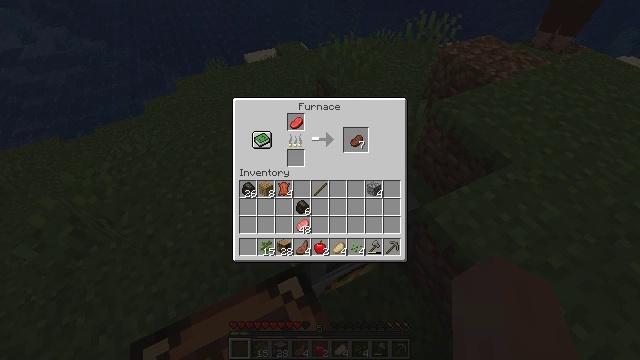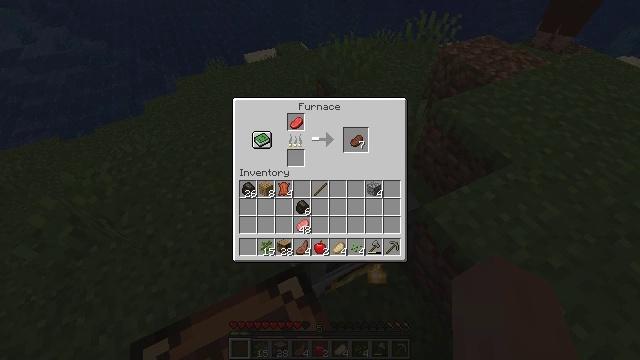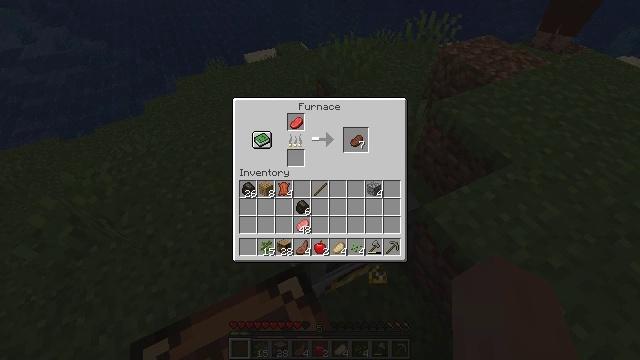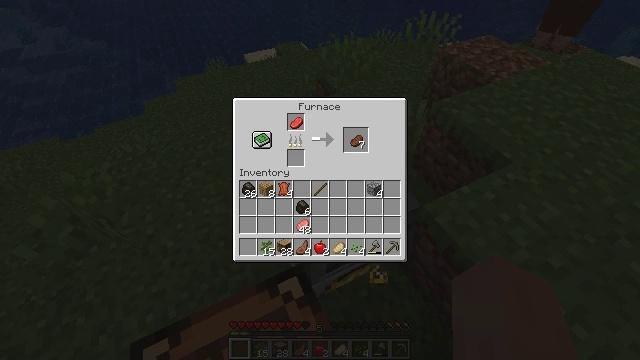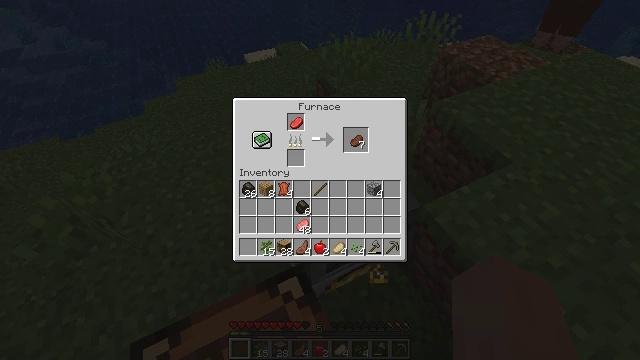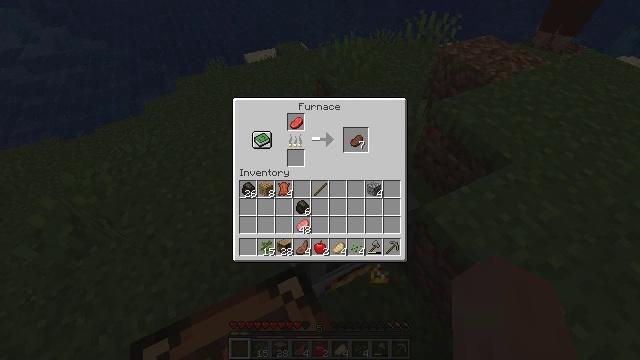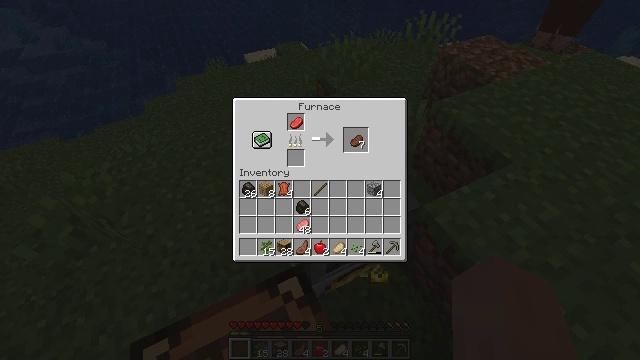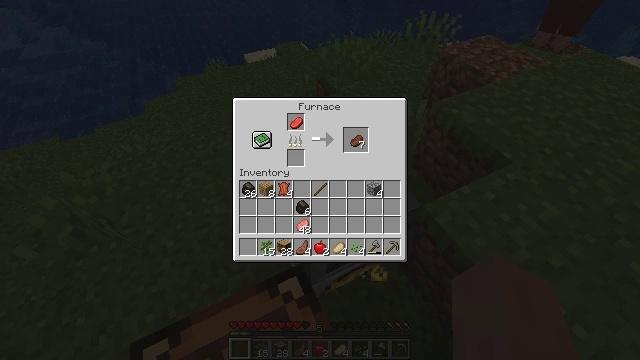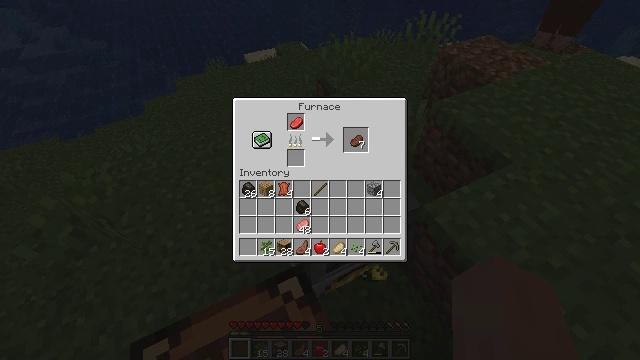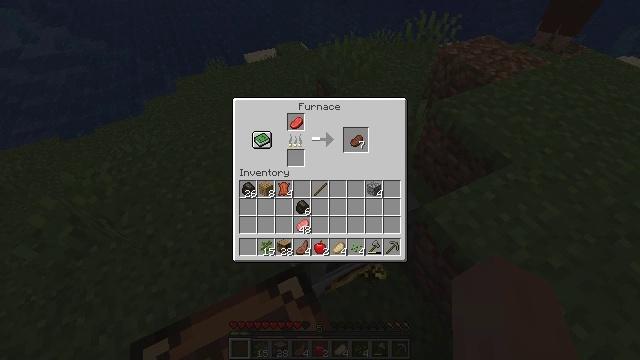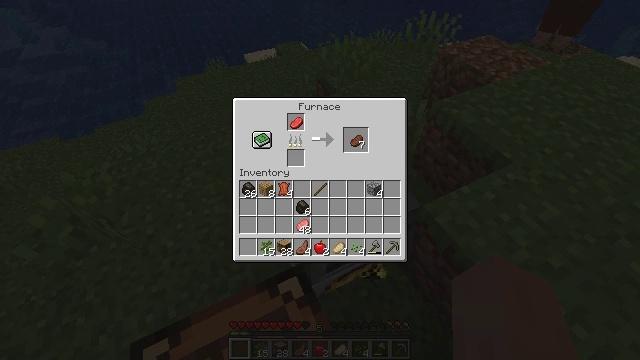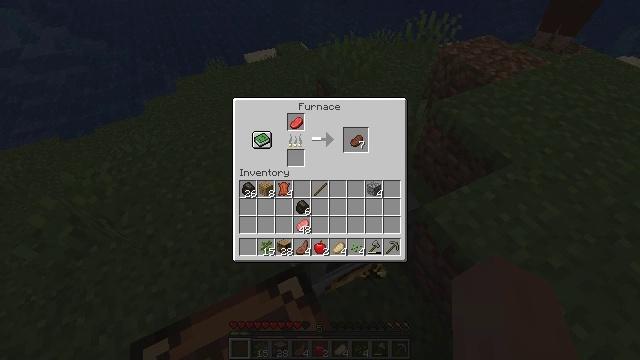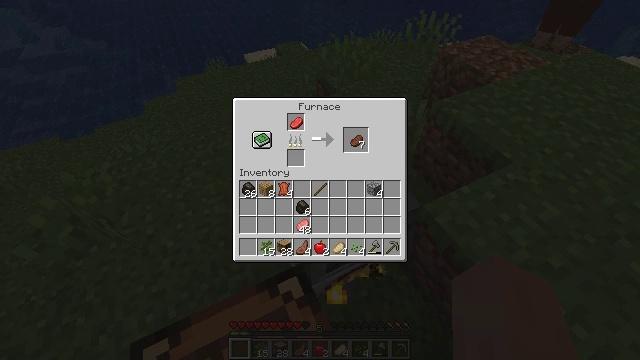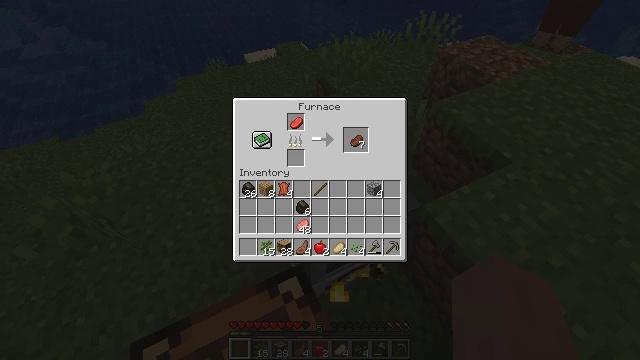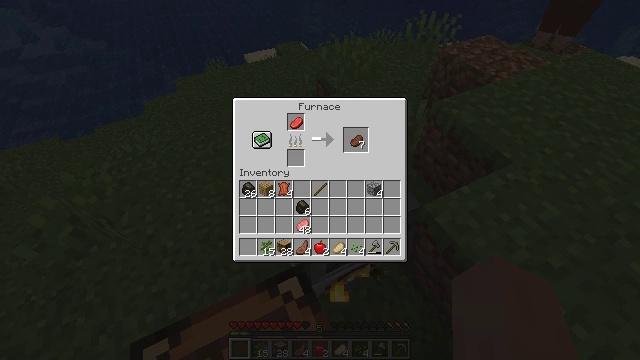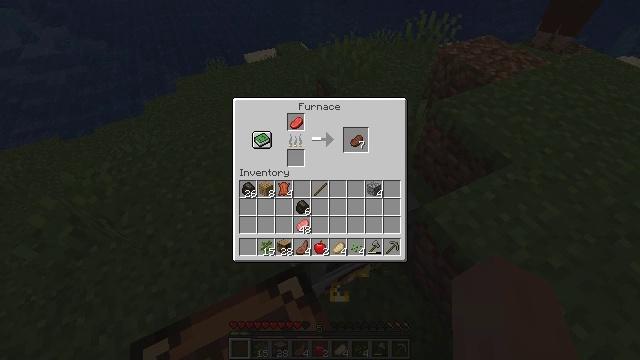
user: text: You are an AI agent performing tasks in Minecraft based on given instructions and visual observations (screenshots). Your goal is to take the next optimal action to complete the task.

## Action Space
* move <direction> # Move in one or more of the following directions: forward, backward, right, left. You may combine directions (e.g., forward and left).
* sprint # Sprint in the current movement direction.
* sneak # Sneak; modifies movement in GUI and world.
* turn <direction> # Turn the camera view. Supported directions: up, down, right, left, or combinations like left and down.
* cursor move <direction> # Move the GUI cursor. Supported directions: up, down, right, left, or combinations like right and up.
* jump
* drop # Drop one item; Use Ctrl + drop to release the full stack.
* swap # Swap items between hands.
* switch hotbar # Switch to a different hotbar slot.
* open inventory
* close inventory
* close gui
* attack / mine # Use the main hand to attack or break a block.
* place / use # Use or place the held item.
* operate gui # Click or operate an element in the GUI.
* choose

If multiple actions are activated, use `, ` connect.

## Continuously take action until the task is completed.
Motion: motion action
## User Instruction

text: Interact with the furnace to craft cooked beef.
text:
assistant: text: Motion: no_op
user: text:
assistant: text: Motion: no_op
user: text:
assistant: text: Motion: no_op
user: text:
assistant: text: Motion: no_op
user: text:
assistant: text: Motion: no_op
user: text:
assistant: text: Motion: no_op
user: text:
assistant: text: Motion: no_op
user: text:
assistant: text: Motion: no_op
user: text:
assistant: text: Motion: no_op
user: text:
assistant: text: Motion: no_op
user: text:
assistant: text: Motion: no_op
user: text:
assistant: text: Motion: no_op
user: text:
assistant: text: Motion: no_op
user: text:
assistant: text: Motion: no_op
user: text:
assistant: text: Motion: no_op
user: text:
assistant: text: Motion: no_op
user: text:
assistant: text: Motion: no_op
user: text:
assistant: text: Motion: no_op
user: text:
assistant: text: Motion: no_op
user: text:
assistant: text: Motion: no_op
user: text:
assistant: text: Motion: no_op
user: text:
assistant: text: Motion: no_op
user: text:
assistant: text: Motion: no_op
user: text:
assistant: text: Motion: no_op
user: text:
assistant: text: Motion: no_op
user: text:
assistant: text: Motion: no_op
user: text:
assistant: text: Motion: no_op
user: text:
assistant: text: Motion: no_op
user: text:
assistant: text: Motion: no_op
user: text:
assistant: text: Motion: no_op